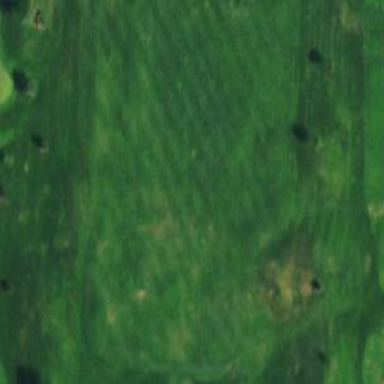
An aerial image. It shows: Grassy area designated as driving range for golf.